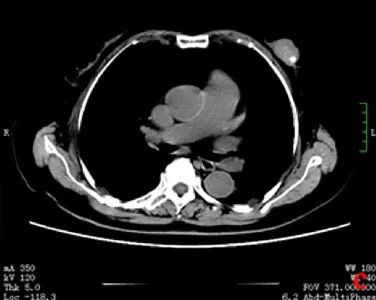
CT. Of the patient before and after 8 months. Eight months later, the lesion was much larger with unclear boundaries, and there were much more calcifications.
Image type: radiology (ct)